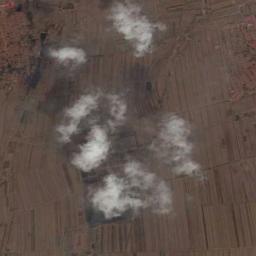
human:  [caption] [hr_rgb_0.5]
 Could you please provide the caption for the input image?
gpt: The white cloud is above bare farmland .

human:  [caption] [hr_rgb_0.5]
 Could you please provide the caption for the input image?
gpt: White clouds on khaki field .

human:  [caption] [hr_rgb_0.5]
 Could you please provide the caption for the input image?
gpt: The cumulus clouds are located above the khaki farmland and some buildings are next to the farmland .

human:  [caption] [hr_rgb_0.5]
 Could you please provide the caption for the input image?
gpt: There was a little white cloud floating above the hill .

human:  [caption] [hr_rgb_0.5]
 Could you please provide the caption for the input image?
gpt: A few pieces of sparse clouds over brown farmlands .